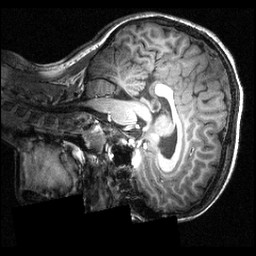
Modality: T1w
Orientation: sagittal
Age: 12
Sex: female
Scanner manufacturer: siemens
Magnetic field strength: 3.951 T
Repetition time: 1.5 s
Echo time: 0.00335 s